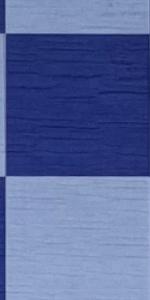
Label: Empty